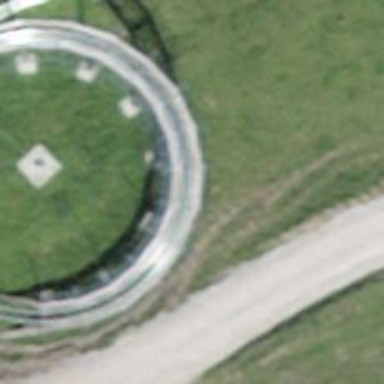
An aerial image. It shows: Bridge leading to summer toboggan attraction.